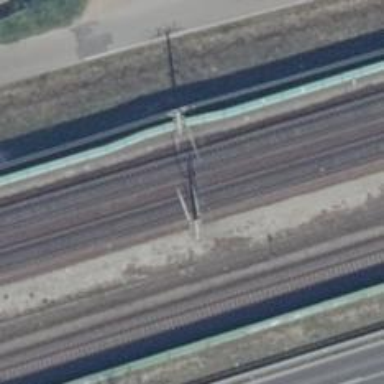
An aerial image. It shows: Milestone along the railway track with catenary mast.